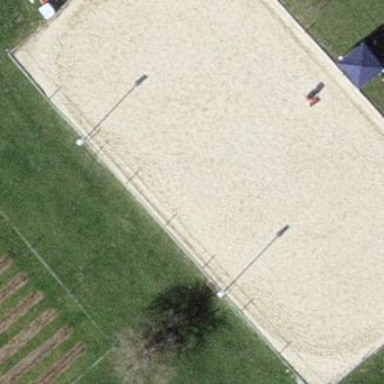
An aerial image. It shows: Equestrian pitch for leisure land use.